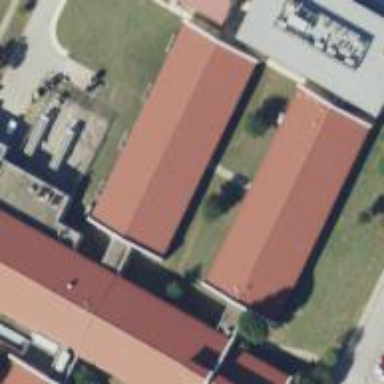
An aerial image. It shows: School building.